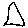
Label: triangle